Aerial crown-view tile of a tropical tree (Barro Colorado Island, Panama), acquired 20250616:
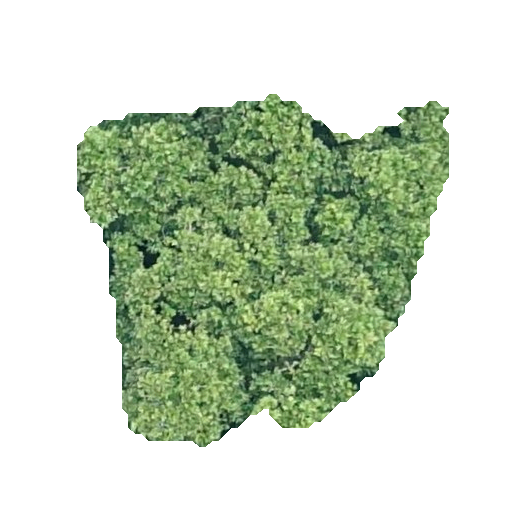
Species: Anacardium excelsum
GBIF accepted scientific name: Anacardium excelsum
Crown area: 137.851 m²